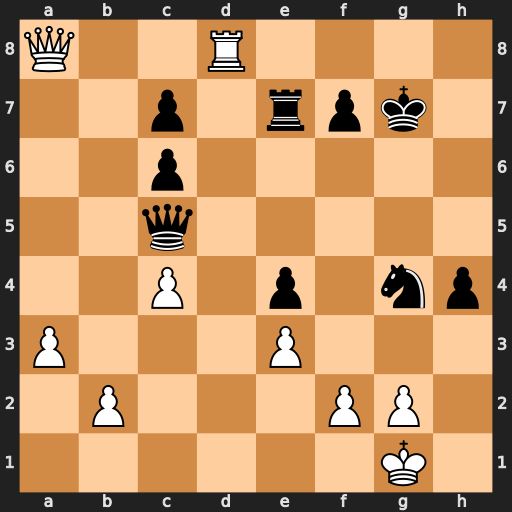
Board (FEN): Q2R4/2p1rpk1/2p5/2q5/2P1p1np/P3P3/1P3PP1/6K1
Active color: w
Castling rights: -
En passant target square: -
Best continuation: Rg8+ Kf6 Rxg4